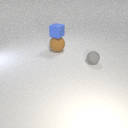
small gray rubber sphere in front of large brown rubber sphere